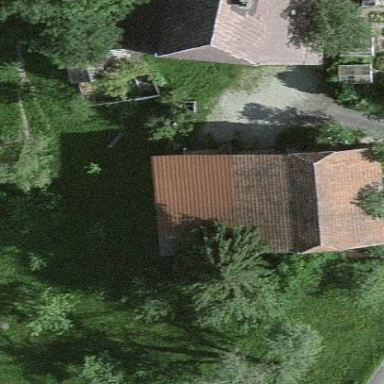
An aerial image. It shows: Barn.